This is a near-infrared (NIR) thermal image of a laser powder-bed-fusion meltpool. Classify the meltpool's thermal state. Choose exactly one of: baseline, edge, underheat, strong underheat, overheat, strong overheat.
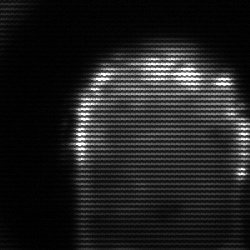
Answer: baseline